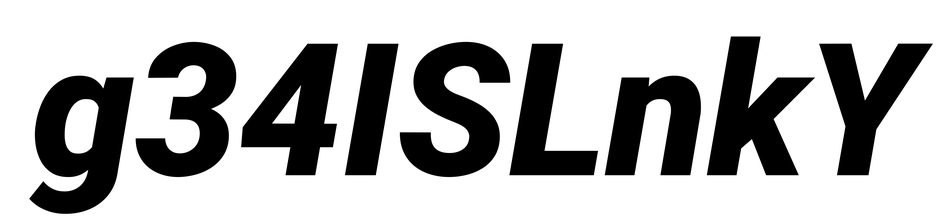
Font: Roboto-Italic_Black_Italic